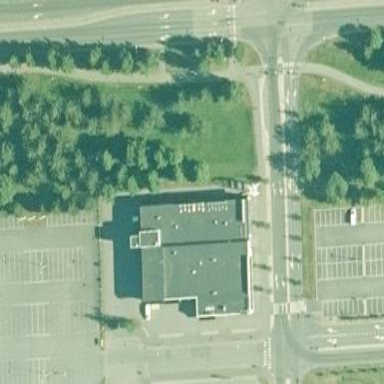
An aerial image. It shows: Car shop building.